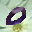
Label: 0